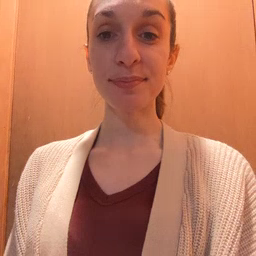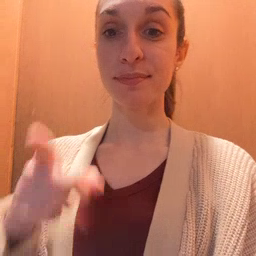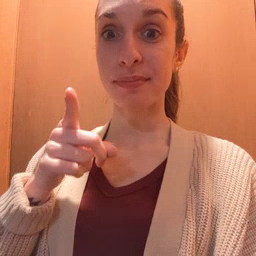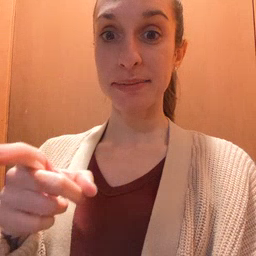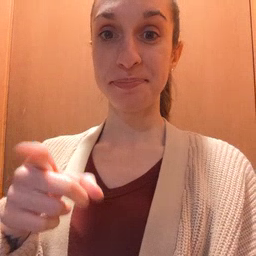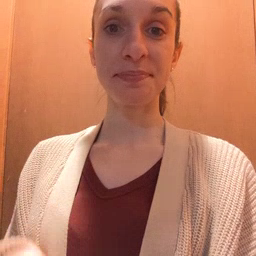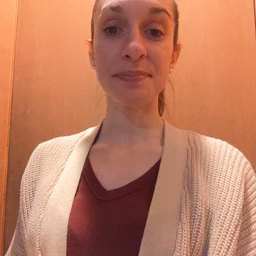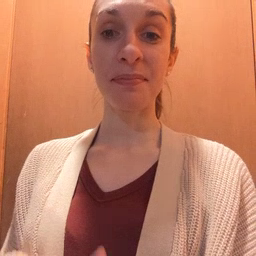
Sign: hesheit